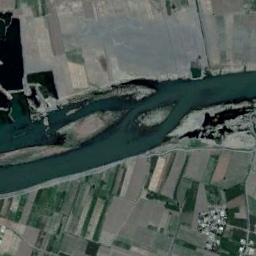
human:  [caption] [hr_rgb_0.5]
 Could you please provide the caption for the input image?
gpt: The river goes through bare and green farmland .

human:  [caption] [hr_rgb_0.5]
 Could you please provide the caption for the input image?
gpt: The dark green river with some channel bars goes through the farmland .

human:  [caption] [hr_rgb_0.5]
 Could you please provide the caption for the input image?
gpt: A turquoise river with islands in the river, Green and tan mixed fields on the shore, And large buildings .

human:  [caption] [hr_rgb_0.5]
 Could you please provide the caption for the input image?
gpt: There are huge stones in the river .

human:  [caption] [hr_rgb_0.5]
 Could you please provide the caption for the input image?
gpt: There are many farmlands near the green river .